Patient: sex F, age 72
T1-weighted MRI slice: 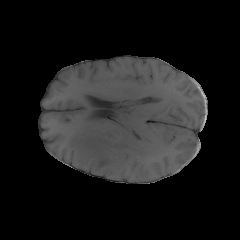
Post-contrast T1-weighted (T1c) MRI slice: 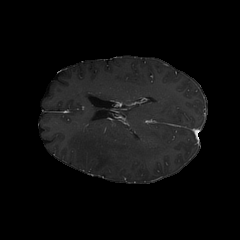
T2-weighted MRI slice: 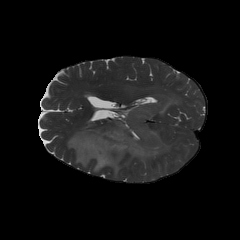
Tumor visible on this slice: yes
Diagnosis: Glioblastoma, IDH-wildtype
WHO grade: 4